This grayscale image was formed by reshaping a rotor test-rig vibration snapshot into a 2-D grid. What is the most likely rotor condition (normal, misalignment, unbalance, looseness)?
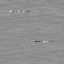
Answer: unbalance